Field crop: maize
Growth stage: 2
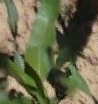
Species: maize